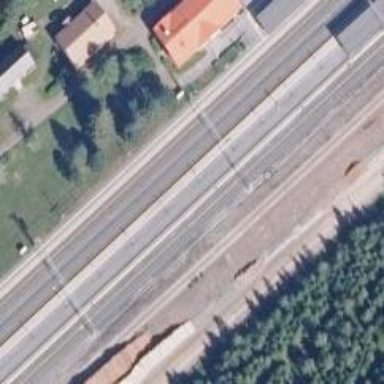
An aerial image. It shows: Close-up of railway platform edge.